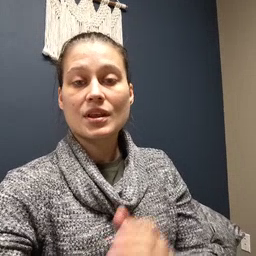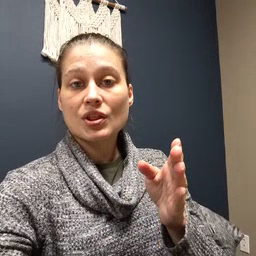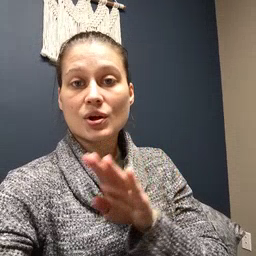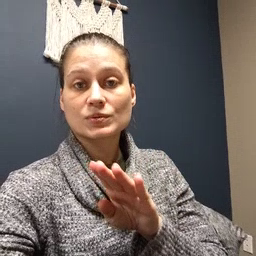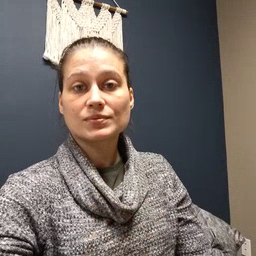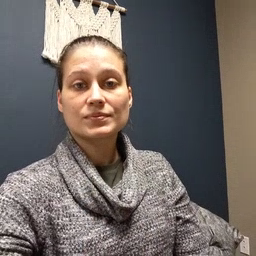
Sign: close